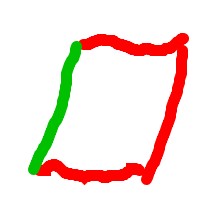
Shape: parallelogram